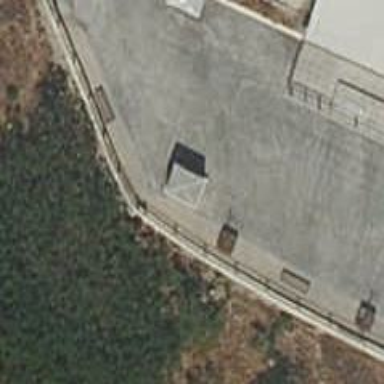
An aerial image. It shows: Retaining wall.